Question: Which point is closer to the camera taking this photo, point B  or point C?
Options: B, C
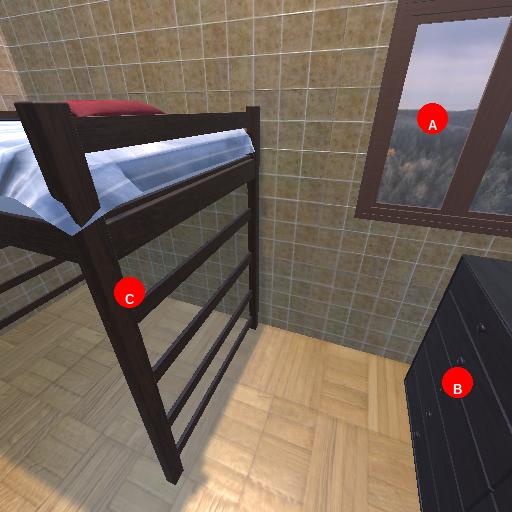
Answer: B